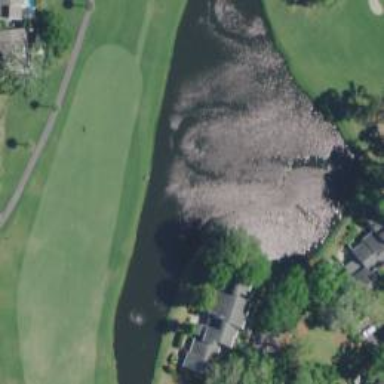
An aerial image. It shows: Picturesque scene of golf course with lateral water hazard.